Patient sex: F
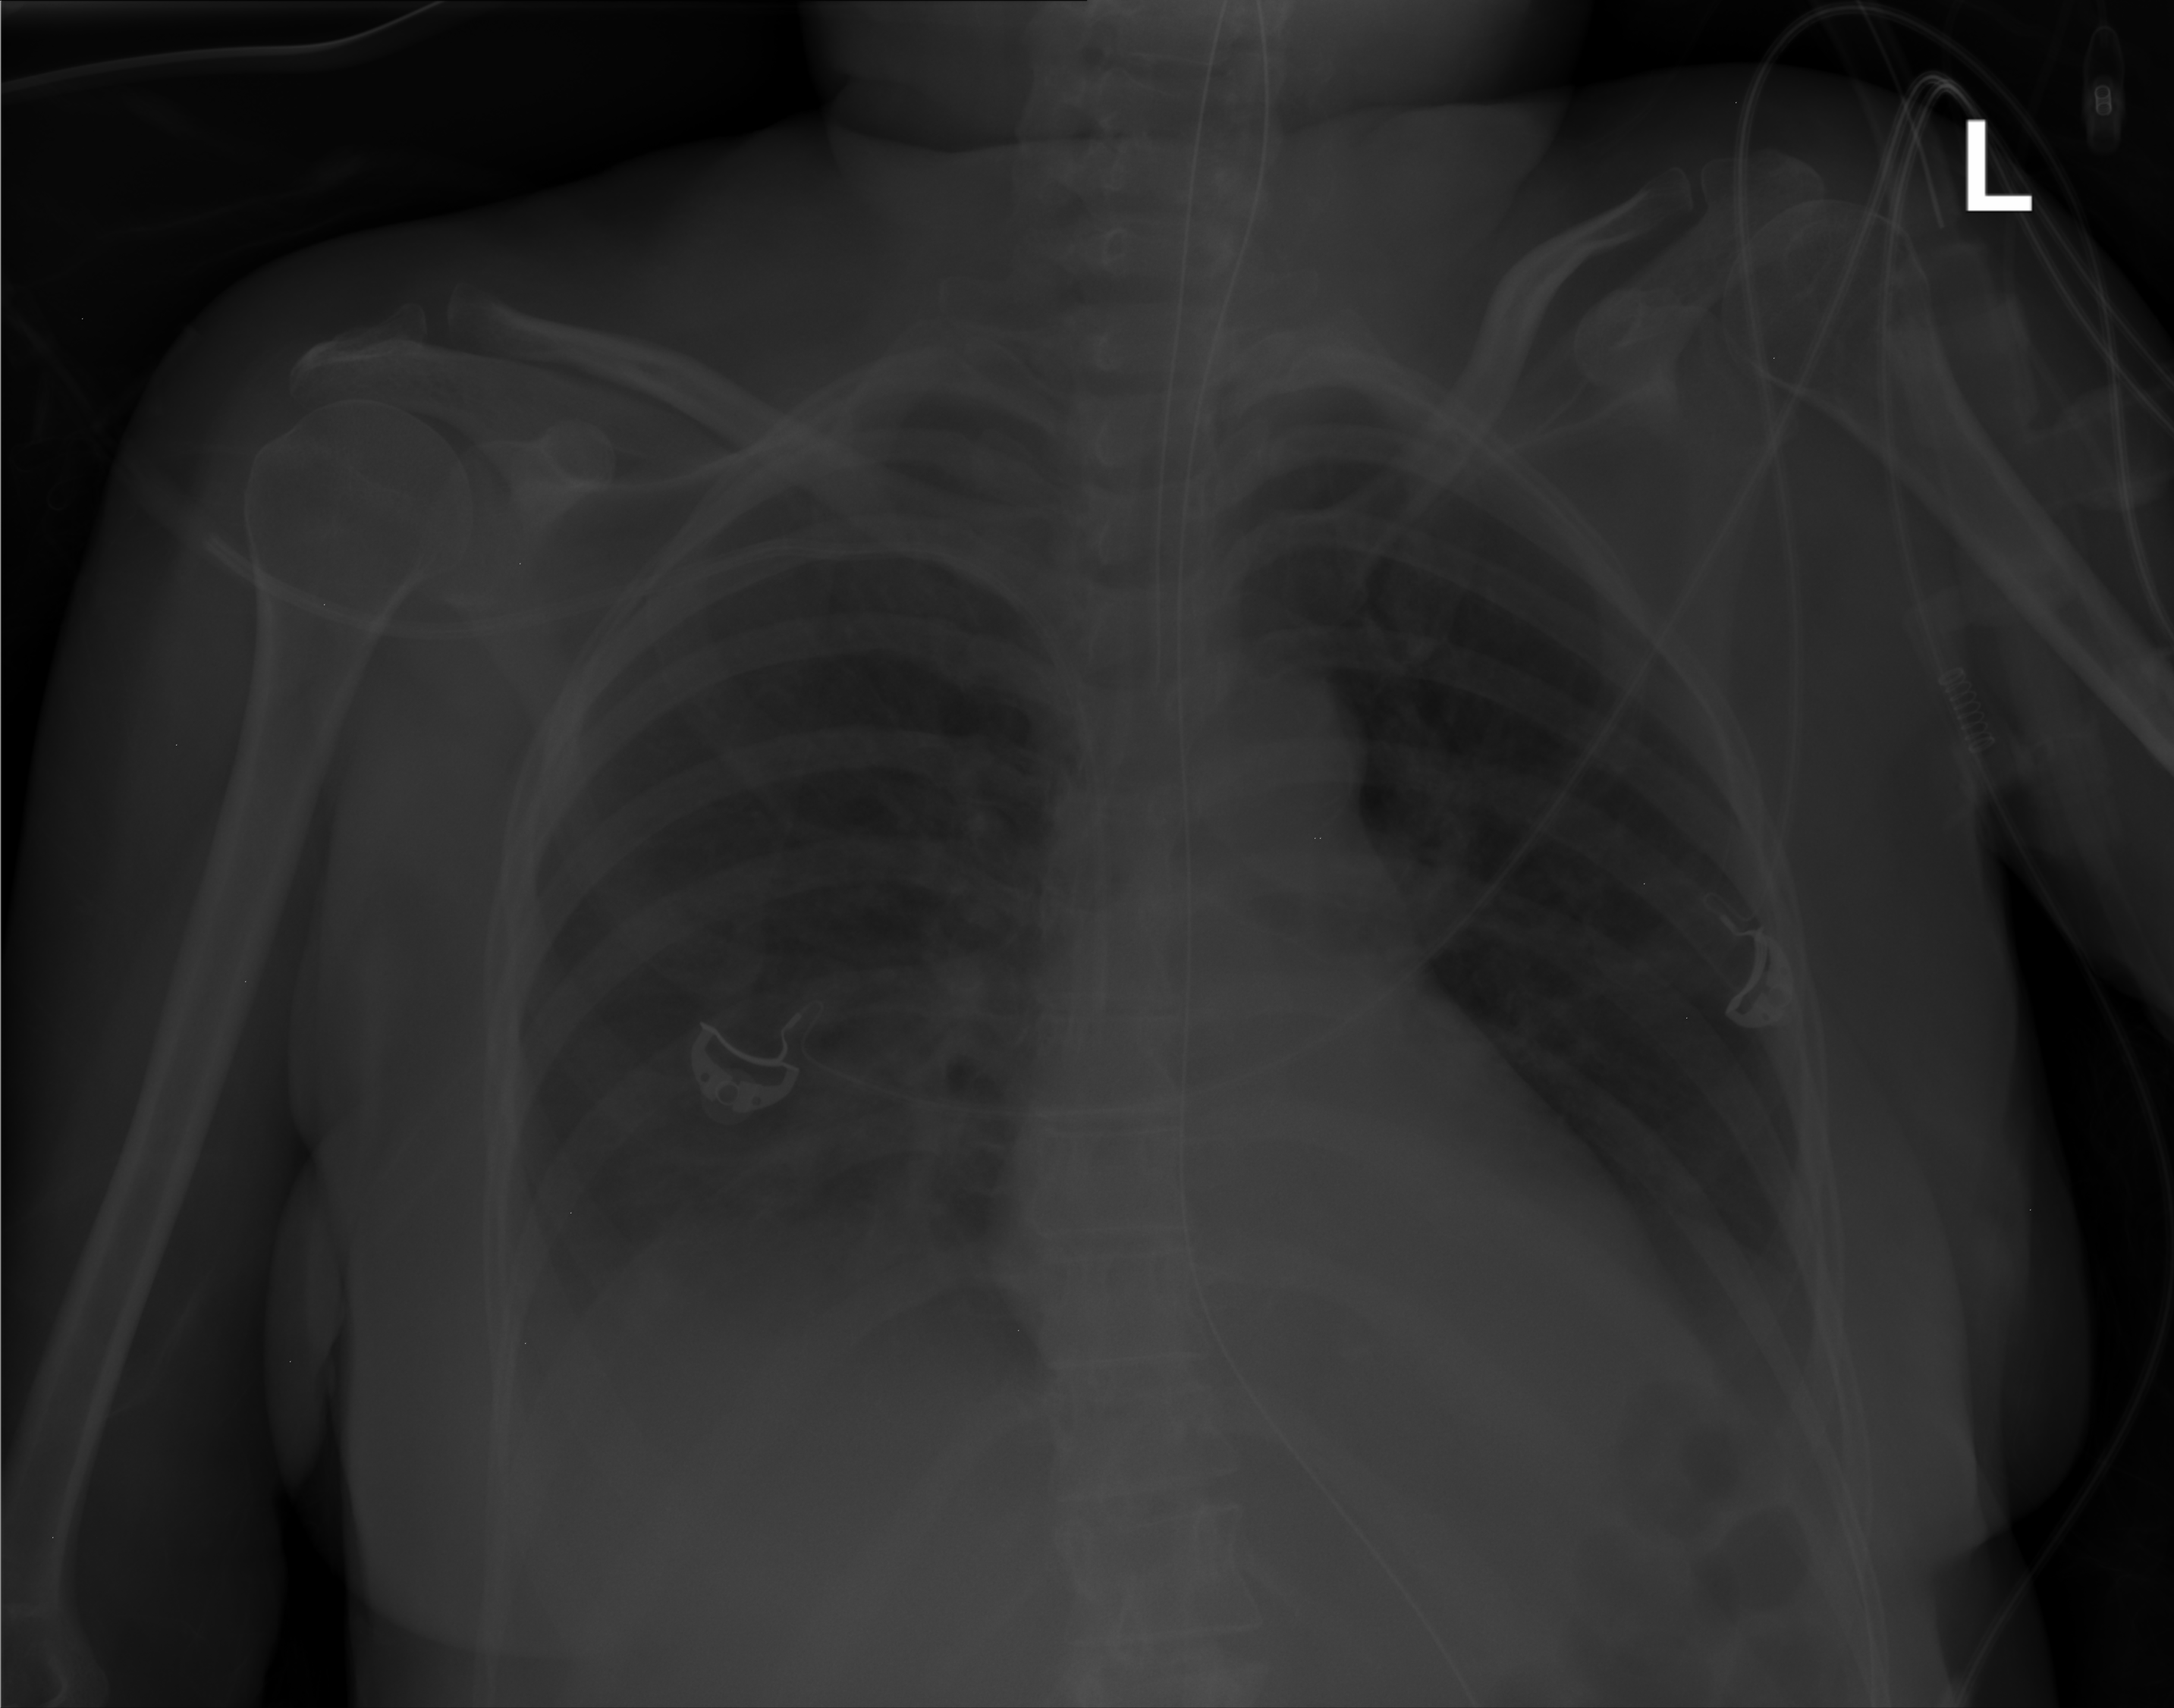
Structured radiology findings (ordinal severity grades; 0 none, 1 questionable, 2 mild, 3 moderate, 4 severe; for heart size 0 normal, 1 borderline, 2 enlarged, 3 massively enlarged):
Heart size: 0
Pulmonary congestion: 0
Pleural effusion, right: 3
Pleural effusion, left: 2
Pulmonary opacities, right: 1
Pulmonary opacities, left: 0
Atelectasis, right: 2
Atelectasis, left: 0